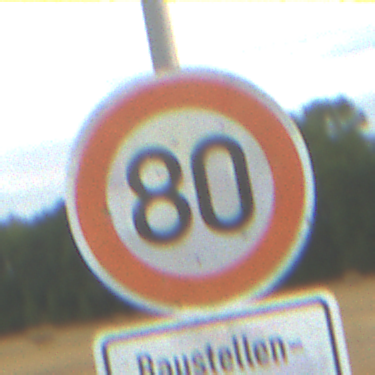
Verkehrszeichen: Geschwindigkeit80
Zusatzzeichen unten: HinweiseAufGefahrenDurchVerbaleAngabe2
Umgebung: Outdoor, RoadRail
Tageszeit: SunriseSunset
Wetter: PartlyCloudy
Licht: Natural
Jahreszeit: NotSpecified
Kontrast: LowContrast